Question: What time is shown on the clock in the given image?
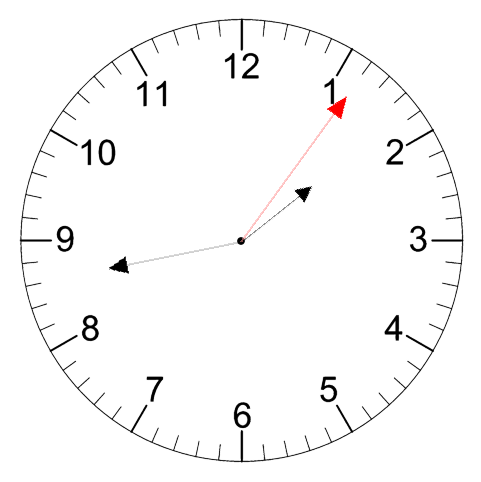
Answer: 01:43:06